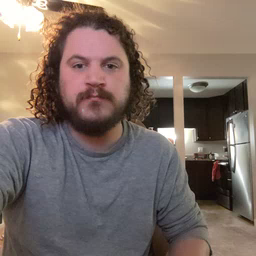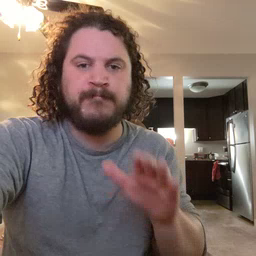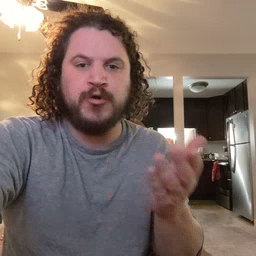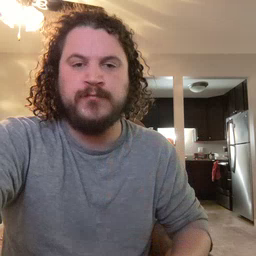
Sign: book